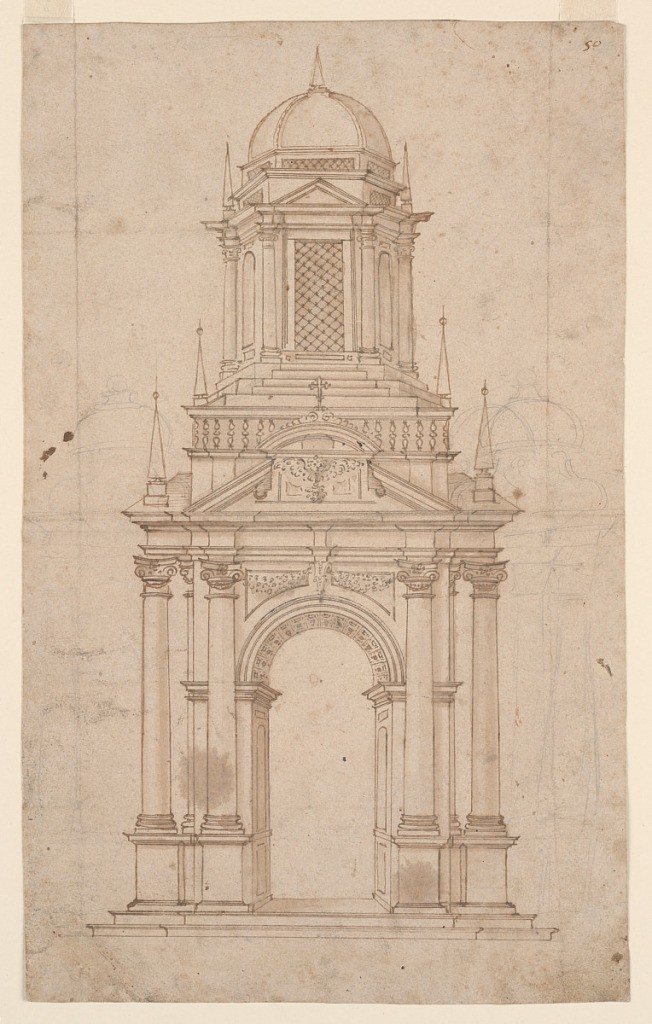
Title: Design for a Tabernacle
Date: ca. 1570
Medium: Pen and bistre ink, brush and wash, graphite on laid paper
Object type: Drawing
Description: Architectural design for a tabernacle. Upon a base, an arched structure with two ionic columns on either side, the ceiling of the arch decorated with carved details, a triangular pediment above. Four triangular spires at each corner, above which is placed the tabernacle structure with several steps leading to a doorway in an octagonal domed building with spires at left, right, and top. Graphite indications of smaller domed structures at left and right, graphite vertical lines at left and right margin.